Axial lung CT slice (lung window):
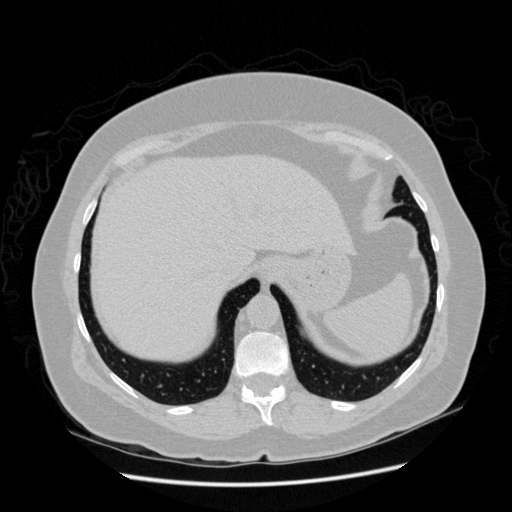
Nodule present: no